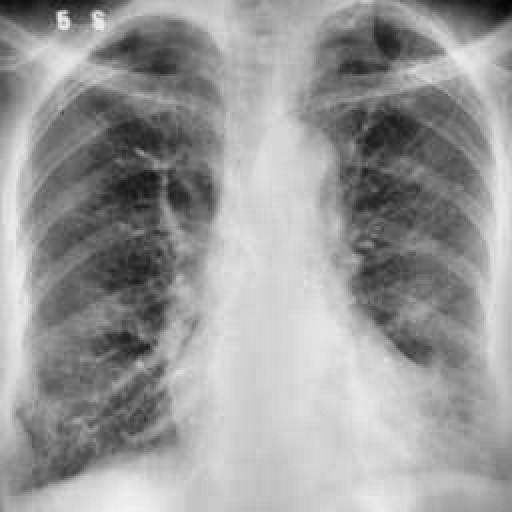
Finding: TUBERCULOSIS